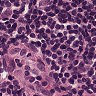
Metastatic tissue present: no